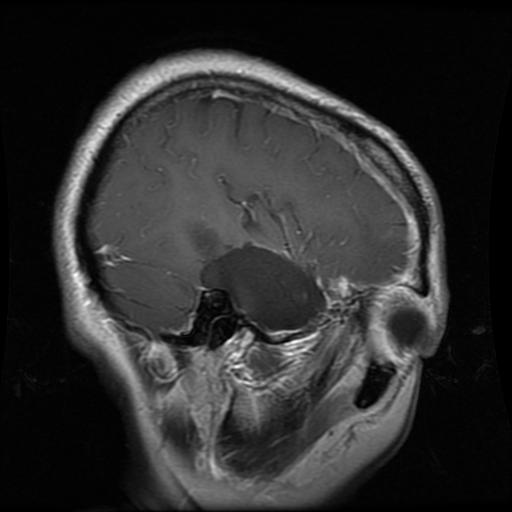
Label: glioma